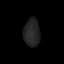
Tissue: lung
Cell type: Epithelial cells
Senescence score: 0.1269
Nuclear area (px): 445
Mean DAPI intensity: 36.261